Question: How can I detect if an image has been uploaded completely or partially? I encountered a strange situation where only half an image has been uploaded. The following image was uploaded by a user through an Android application via a Web service:

The admin portal and Web service is written using the Yii framework. What might have caused an image to be created like this? Android Developer sends the base-64 encoded string and I decode it the following way:
'''
$profilePicture = $data['profilePicture'];
header('Content-Type: image/png');
$rnd = sprintf('%04d', rand(0, 9999));
$fileName = $rnd . '_' . time() . '.png'; // random number + timestamp
$uploadPath = User::getProfilePicturePath() . $id;
if (!file_exists($uploadPath) and ! is_dir($uploadPath)) //create a directory only if it does not exist.
mkdir($uploadPath);
if (!file_put_contents($uploadPath . DIRECTORY_SEPARATOR . $fileName, base64_decode($profilePicture)))
'''
I doubt this is the cause, because Android Developer is sending the base-64 encode before file is completely uploaded. Or is it something else?
'''
iVBORw0KGgoAAAANSUhEUgAAAS0AAAEsCAIAAAAZ3XIcAAAAAXNSR0IArs4c6QAAAARnQU1BAACxjwv8YQUAAAAJcEhZcwAADsMAAA7DAcdvqGQAABSSSURBVHhe7dzLjixYWp7hFAOPPPDM9+FLsGxsbGTESYBADH2mD3RXd1UfweC78z3hqtAjhbResUVZtTtiyd+jb5CpNwehvfJX7yoVfPzgP39vu3o//C/f327fx4/+6w+2bXvtdofb9vrtDrft9dsdXr8f/7cfbrdvd3j9jhfdbtzu8PodL7rduI/j++26ffHf/3q7fbvD63e86HbjdofX73jR7cZ9HN9v1+0n/+NH2+3bv6e5fseLbjfu4/h+27bf/Pb30ut3vOh243aH1+940e3G7Q6v3/Gi243bHV6/40W3G7d/T7Ntr9/ucNtev93htr1+u8Ptc+2n//PH2z9xu8Ptc+34Vds+sd3h9rl2/Kptn9jH8f22fVf76ns/ebf97Ps/fc99fPlXX2zb59hxA9sn9nF8v23f1Y6z3D6xN/176fEp32TH79mb7Pgbznbj3vTvpcev2pvs+LPbtu9q+3vpt9jxZ7dt39U+ju/fZMcBvMmOD/km+/kPvtxu35v+7+Hxq/YmOz7km+x40e3Gven/Hm7/9B0vut243eH1O150u3G7w+t3vOh243aH1+940e3G7Q6v3/Gi243bHV6/40W3G/dxfL9dt1/88Kvt9u0Or9/xotuN2x1ev+NFtxv3cXy/bdtvfrvDbXv9dofb9vp9/PKvf7ZdveNF32fH59w+sd3h9Tt++99nx+fcPrHd4fU7fvvfZ8fn3D6x3eH1O37732fH59w+sf17mm+x48/uTXZ8yO3G7Q6/xY4D2LbvarvDb7Hjz+5N9qsf/Xy7fR+/+tFX29X79Y9/tt2+3eH1O150u3G7w+t3vOh24z6O77dt+81vd7htr9/ucNtev4+/+eLn27a9drvDbXv9dofb9vrtDq/f3/7kF9vt2x1ev+NFtxu3O7x+x4tuN+7j+H67bv/rp7/cbt/u8PodL7rduN3h9TtedLtxH8f323U7zvJ9dnzOd9jxCd9nu8Prd7zo++z4nO+w4xO+z3aH1+940ffZ8TnfYccnfJ/tDrft9dsdbtvrtzvcttdvd3j9/u7LX223b3d4/Y4X3W7c7vD6HS+63bj99zTfYscBvMmOF91u3O7wW+w4gDfZ8aLbjdsdfosdB/AmO150u3Efx/fbtv3mtzvcttdvd7htr9/ucNtev93htr1+u8Nte/12h9v2+u0Or9/ff/Xr7fbtDq/f8aLbjdsdXr/jRbcbtzu8fseLbjdud3j9jhfdbtzu8PodL7rduN3h9TtedLtxu8Prd7zoduN2h9fveNHtxu0Or9/xotuN2x1ev+NFtxu3O7x+x4tuN27/fxOv33GW243bHV6/40W3G7c7vH7Hi243bnd4/Y4X3W7c7vD6HS+63bjd4ba9frvDbXv9dofb9vrtDq/f8U8a243bHV6/40W3G7c7vH7Hi243bnd4/Y4X3W7c7vD6HS+63bjd4fU7XnS7cbvD63e86HbjdofX73jR7cbtDq/f8aLbjdsdXr/jRbcbtzu8fseLbjdud3j9jhfdbtzu8PodL7rduDe9w7/9yS/ecMeHfJMdL7rduN3ht9jxId9kx4tuN253+C12fMg32fGi243bPx9u2+u3O9y21293uG2v38fffPHVdvX+7stfbLfv429/8rPt6h0vut24r/9e+vPt6h0vut24j+P77br9/Ve/3G7f7vD6HS+63bjd4fU7XnS7cR//+8tfb9v22u0Ot+312x1u2+v38fc//dV29Y4X3W7c7vD6HS+63bjd4fU7XnS7cR/H/4nddt2O/2J4u3G7w217/XaH2/b67Q637fXbHV6/v/ni59vt2x1ev+NFtxu3O7x+x4tuN253uG2v3+5w216/3eG2vX67w217/XaH2/b67Q637fX7OP796bZ9Vzt+1bZPbHe4fa4dv2rbJ7Y73D7Xjl+17RPbHV6/X//4Z++543O+w45P+D7bHV6/40XfZ8fnfIcdn/B9tju8fseLvs+Oz/kOOz7h+2x3uH2uHf8ItH1iu8Ptc+34Vds+sd3h9rl2/Kptn9jH8ffU7bodv/3bjdsdXr/jRbcbtzu8fseLbjdud3j9jhfdbtzu8PodL7rduN3h9TtedLtxu8Pr96sfffWeOz7n9ontDq/f8dv/Pjs+5/aJ7Q6v3/Hb/z47Puf2iX0cf3bbdTtedLtxu8Prd7zoduM+fvnXX25X7zjL7cbtDq/f8aLbjdsdXr/jRbcbtzvcPteOX7XtE9sdbp9rx6/a9ontDrfPteNXbfvEdofb59rxq7Z9YrvDbXv9dofb9vrtDrft9fv4xQ9/ul2940W3G7c7vH7Hi243bnd4/Y4X3W7c7vD6HS+63bjd4fU7XnS7cbvD63e86HbjPn7+g59sV+84y+3G7Q6v3/Gi243bHV6/40W3G7c7vH7Hi243bnd4/Y4X3W7c7vD6HS+63bjd4fU7XnS7cbvD63e86HbjdofX73jR7cbtDrft9dsdbtvrtzvcttdvd7htr9/ucNtev93htr1+u8Pr97Pvf/GeOz7nO+z4hO+z3eH1O170fXZ8znfY8QnfZ7vD63e86Pvs+JzvsOMTvs8+ju+3bfvNb3e4ba/f7nDbXr/d4ba9frvDbXv9dofb9vrtDrft9fv46ns/fsN9+Vc/esMdH3LbvqvtDr/Fjg+5bd/VdoffYseH3Lbvam96h9v2/9V2h9v2+u0Ot+312x1un2vHP12/w45P+D7bHW6fa8cNvMOOT/g+2x1un2vHDbzDjk/4Ptt/T7Ntr9/ucNtev4+v/Z9/xD/8I+SQQw455JBDDjnkkEMOOeSQQw455JBDDjnkkEMOOeSQQw455JBDDjnkkEMO+WF3+CSHHHLIIYcccsghhxxyyCGHHHLIIYcccsghhxxyyCGHHPLD7vBJDjnkkEMOOeSQQw455JBDDjnkkEMOOeSQQw455JBDDjnkh2/u0Jfhx0MOOeSQQw455JBDDjnkkEMOOeSQQw455JBDDjnkkEMOOeSQQw455JBDDjnkkB92h09yyCGHHHLIIYcccsghhxxyyCGHHHLIIYcccsghhxxyyCE/7A6f5JBDDjnkkEMOOeSQQw455JBDDjnkkEMOOeSQQw455JBDftgdPskhhxxyyCGHHHLIIYcccsghhxxyyCGHHHLIIYcccsghh/ywO3ySQw455JBDDjnkkEMOOeSQQw455JBDDjnkkEMOOeSQQw75YXf4JIcccsghhxxyyCGHHHLIIYcccsghhxxyyCGHHHLIIYcc8sPu8EkOOeSQQw455JBDDjnkkEMOOeSQQw455JBDDjnkkEMOOeSH3eGTHHLIIYcccsghhxxyyCGHHHLIIYcccsghhxxyyCGHHHLID9/coS/Dj4cccsghhxxyyCGHHHLIIYcccsghhxxyyCGHHHLIIYcccsghhxxyyCGHHHLIIT/sDp/kkEMOOeSQQw455JBDDjnkkEMOOeSQQw455JBDDjnkkEN+2B0+ySGHHHLIIYcccsghhxxyyCGHHHLIIYcccsghhxxyyCGH/LA7fJJDDjnkkEMOOeSQQw455JBDDjnkkEMOOeSQQw455JBDDvlhd/gkhxxyyCGHHHLIIYcccsghhxxyyCGHHHLIIYcccsghhxzyw+7wSQ455JBDDjnkkEMOOeSQQw455JBDDjnkkEMOOeSQQw455Ifd4ZMccsghhxxyyCGHHHLIIYcccsghhxxyyCGHHHLIIYcccsgPu8MnOeSQQw455JBDDjnkkEMOOeSQQw455JBDDjnkkEMOOeSQH765Q1+GHw855JBDDjnkkEMOOeSQQw455JBDDjnkkEMOOeSQQw455JBDDjnkkEMOOeSQQ37YHT7JIYcccsghhxxyyCGHHHLIIYcccsghhxxyyCGHHHLIIYf8sDt8kkMOOeSQQw455JBDDjnkkEMOOeSQQw455JBDDjnkkEMO+WF3+CSHHHLIIYcccsghhxxyyCGHHHLIIYcccsghhxxyyCGHHPLD7vBJDjnkkEMOOeSQQw455JBDDjnkkEMOOeSQQw455JBDDjnkh93hkxxyyCGHHHLIIYcccsghhxxyyCGHHHLIIYcccsghhxxyyA+7wyc55JBDDjnkkEMOOeSQQw455JBDDjnkkEMOOeSQQw455JAfdodPcsghhxxyyCGHHHLIIYcccsghhxxyyCGHHHLIIYcccsghP3xzh74MPx5yyCGHHHLIIYcccsghhxxyyCGHHHLIIYcccsghhxxyyCGHHHLIIYcccsghh/ywO3ySQw455JBDDjnkkEMOOeSQQw455JBDDjnkkEMOOeSQQw75YXf4JIcccsghhxxyyCGHHHLIIYcccsghhxxyyCGHHHLIIYcc8sPu8EkOOeSQQw455JBDDjnkkEMOOeSQQw455JBDDjnkkEMOOeSH3eGTHHLIIYcccsghhxxyyCGHHHLIIYcccsghhxxyyCGHHHLID7vDJznkkEMOOeSQQw455JBDDjnkkEMOOeSQQw455JBDDjnkkB92h09yyCGHHHLIIYcccsghhxxyyCGHHHLIIYcccsghhxxyyCE/7A6f5JBDDjnkkEMOOeSQQw455JBDDjnkkEMOOeSQQw455JBDfvjmDn0ZfjzkkEMOOeSQQw455JBDDjnkkEMOOeSQQw455JBDDjnkkEMOOeSQQw455JBDDvlhd/gkhxxyyCGHHHLIIYcccsghhxxyyCGHHHLIIYcccsghhxzyw+7wSQ455JBDDjnkkEMOOeSQQw455JBDDjnkkEMOOeSQQw455Ifd4ZMccsghhxxyyCGHHHLIIYcccsghhxxyyCGHHHLIIYcccsgPu8MnOeSQQw455JBDDjnkkEMOOeSQQw455JBDDjnkkEMOOeSQH3aHT3LIIYcccsghhxxyyCGHHHLIIYcccsghhxxyyCGHHHLIIT/sDp/kkEMOOeSQQw455JBDDjnkkEMOOeSQQw455JBDDjnkkEN+2B0+ySGHHHLIIYcccsghhxxyyCGHHHLIIYcccsghhxxyyCGH/PDNHfoy/HjIIYcccsghhxxyyCGHHHLIIYcccsghhxxyyCGHHHLIIYcccsghhxxyyCGHHPLD7vBJDjnkkEMOOeSQQw455JBDDjnkkEMOOeSQQw455JBDDjnkh93hkxxyyCGHHHLIIYcccsghhxxyyCGHHHLIIYcccsghhxxyyA+7wyc55JBDDjnkkEMOOeSQQw455JBDDjnkkEMOOeSQQw455JAfdodPcsghhxxyyCGHHHLIIYcccsghhxxyyCGHHHLIIYcccsghP+wOn+SQQw455JBDDjnkkEMOOeSQQw455JBDDjnkkEMOOeSQQ37YHT7JIYcccsghhxxyyCGHHHLIIYcccsghhxxyyCGHHHLIIYf8sDt8kkMOOeSQQw455JBDDjnkkEMOOeSQQw455JBDDjnkkEMO+eGbO/Rl+PGQQw455JBDDjnkkEMOOeSQQw455JBDDjnkkEMOOeSQQw455JBDDjnkkEMOOeSH3eGTHHLIIYcccsghhxxyyCGHHHLIIYcccsghhxxyyCGHHHLID7vDJznkkEMOOeSQQw455JBDDjnkkEMOOeSQQw455JBDDjnkkB92h09yyCGHHHLIIYcccsghhxxyyCGHHHLIIYcccsghhxxyyCE/7A6f5JBDDjnkkEMOOeSQQw455JBDDjnkkEMOOeSQQw455JBDftgdPskhhxxyyCGHHHLIIYcccsghhxxyyCGHHHLIIYcccsghh/ywO3ySQw455JBDDjnkkEMOOeSQQw455JBDDjnkkEMOOeSQQw75YXf4JIcccsghhxxyyCGHHHLIIYcccsghhxxyyCGHHHLIIYcc8sM3d+jL8OMhhxxyyCGHHHLIIYcccsghhxxyyCGHHHLIIYcccsghhxxyyCGHHHLIIYcccsgPu8MnOeSQQw455JBDDjnkkEMOOeSQQw455JBDDjnkkEMOOeSQH3aHT3LIIYcccsghhxxyyCGHHHLIIYcccsghhxxyyCGHHHLIIT/sDp/kkEMOOeSQQw455JBDDjnkkEMOOeSQQw455JBDDjnkkEN+2B0+ySGHHHLIIYcccsghhxxyyCGHHHLIIYcccsghhxxyyCGH/LA7fJJDDjnkkEMOOeSQQw455JBDDjnkkEMOOeSQQw455JBDDvlhd/gkhxxyyCGHHHLIIYcccsghhxxyyCGHHHLIIYcccsghhxzyw+7wSQ455JBDDjnkkEMOOeSQQw455JBDDjnkkEMOOeSQQw455Idv7tCX4cdDDjnkkEMOOeSQQw455JBDDjnkkEMOOeSQQw455JBDDjnkkEMOOeSQQw455JAfdodPcsghhxxyyCGHHHLIIYcccsghhxxyyCGHHHLIIYcccsghP+wOn+SQQw455JBDDjnkkEMOOeSQQw455JBDDjnkkEMOOeSQQ37YHT7JIYcccsghhxxyyCGHHHLIIYcccsghhxxyyCGHHHLIIYf8sDt8kkMOOeSQQw455JBDDjnkkEMOOeSQQw455JBDDjnkkEMO+WF3+CSHHHLIIYcccsghhxxyyCGHHHLIIYcccsghhxxyyCGHHPLD7vBJDjnkkEMOOeSQQw455JBDDjnkkEMOOeSQQw455JBDDjnkh93hkxxyyCGHHHLIIYcccsghhxxyyCGHHHLIIYcccsghhxxyyA/f3KEvw4+HHHLIIYcccsghhxxyyCGHHHLIIYcccsghhxxyyCGHHHLIIYcccsghhxxyyCE/7A6f5JBDDjnkkEMOOeSQQw455JBDDjnkkEMOOeSQQw455JBDftgdPskhhxxyyCGHHHLIIYcccsghhxxyyCGHHHLIIYcccsghh/ywO3ySQw455JBDDjnkkEMOOeSQQw455JBDDjnkkEMOOeSQQw754Zs7nNf6/d//N9v/w373t//VP/+t3/r6D/Cf/Yt/+Tu/96+P+gb7t1/vD/7g6/321/vDP/ztP/qjf/fHf/zvv96f/Mnv/Omf/oc/+7P/+Od//rt/8Rf/6S//8vf+L9sMtyhbKNyaAAAAAElFTkSuQmCC
'''
Android side code is as below,
'''
String imageString = Base64.encodeBytes(byteImage);
'''
This is the class file used.
<URL>
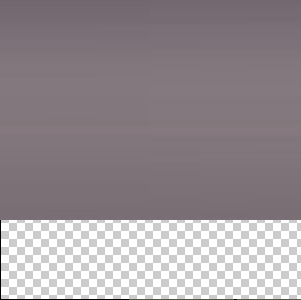
Answer: Can use 'imagecreatefrompng' function to check if provided image is broken or not.
'''
$src1 = 'F:\Test4_1423730003.png';
$src2 = 'F:\TestN0_1423722865.png'; // broken
$im = @imagecreatefrompng($src1);
if ($im)
echo 'created img';
else
echo 'not created, broken image';
'''